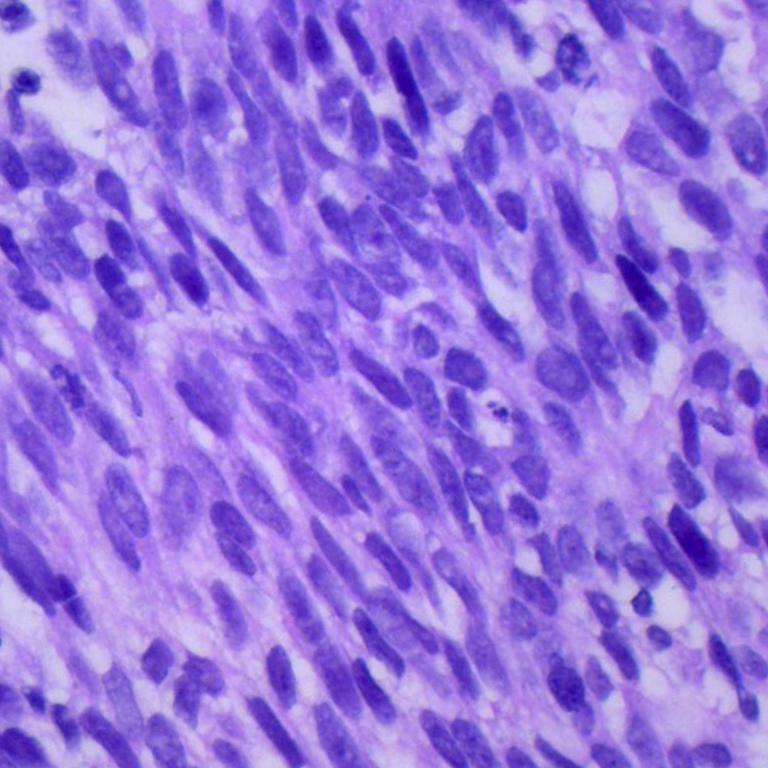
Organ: lung
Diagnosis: squamous carcinomas